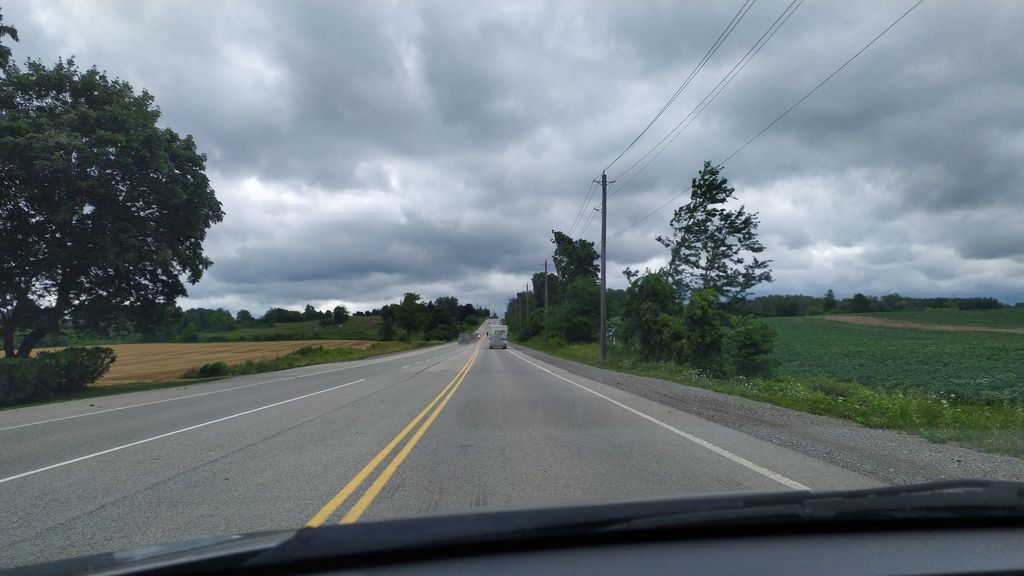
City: kitchener-waterloo